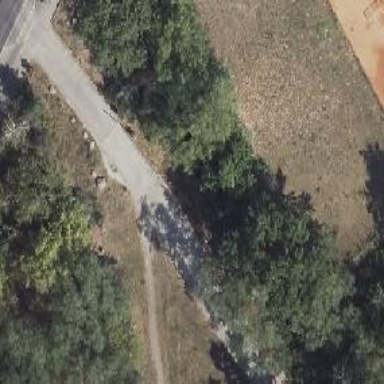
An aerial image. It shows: Path.